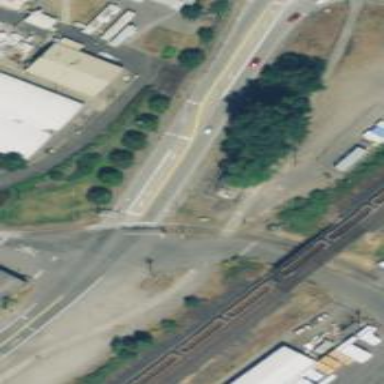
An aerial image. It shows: Railway crossing with lights.